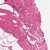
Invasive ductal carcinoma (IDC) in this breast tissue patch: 0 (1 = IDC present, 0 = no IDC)